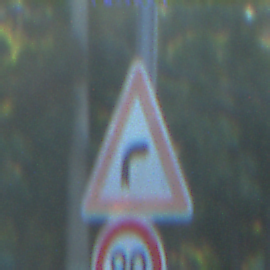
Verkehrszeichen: KurveRechts
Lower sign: Geschwindigkeit80
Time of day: MorningAfternoon
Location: Outdoor (Urban)
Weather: Clear
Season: NotSpecified
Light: Natural